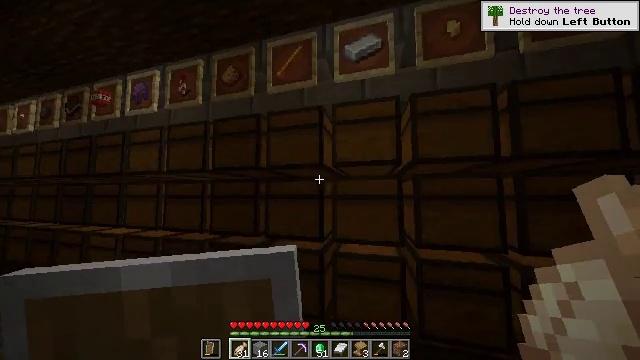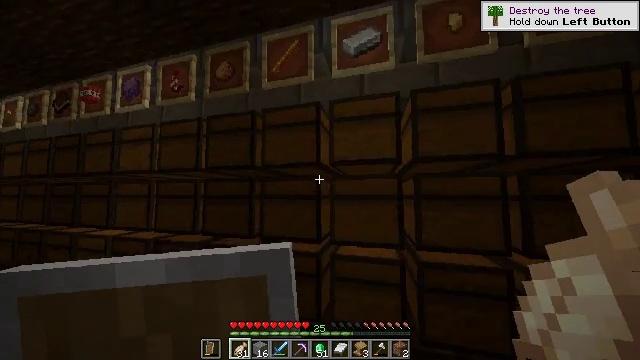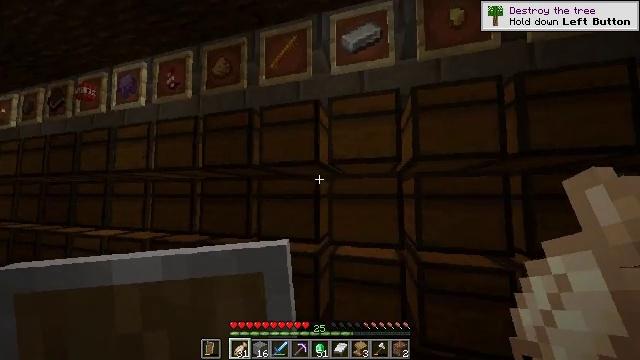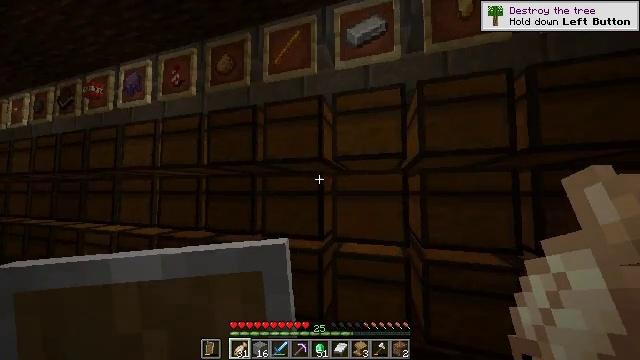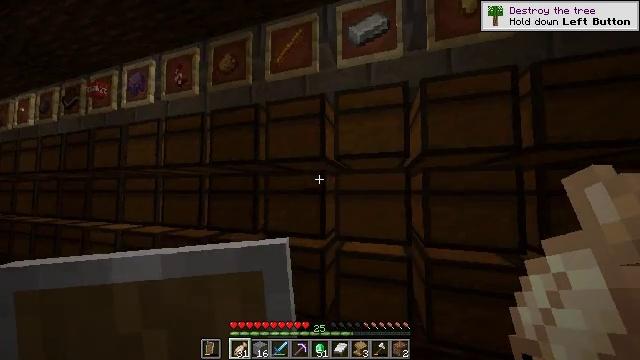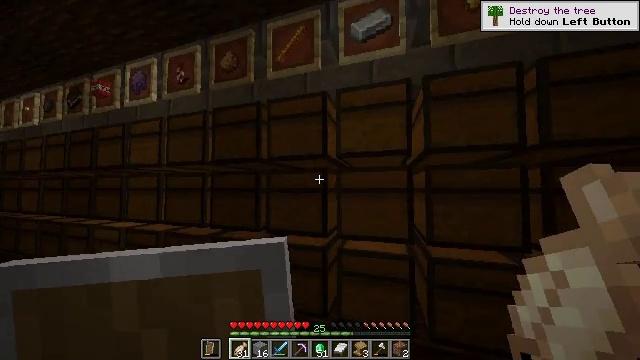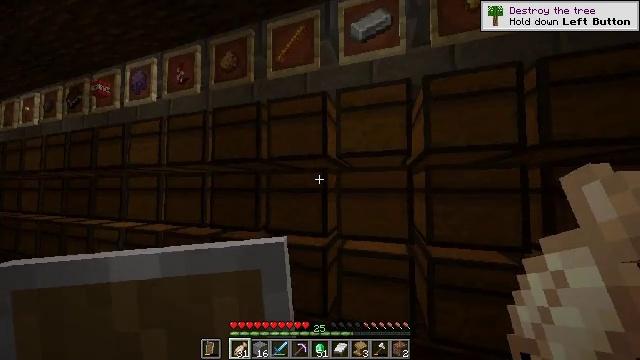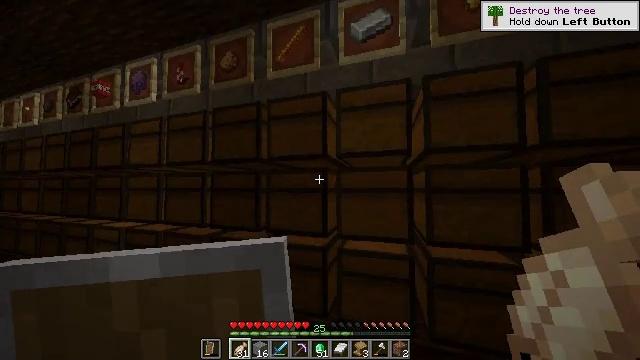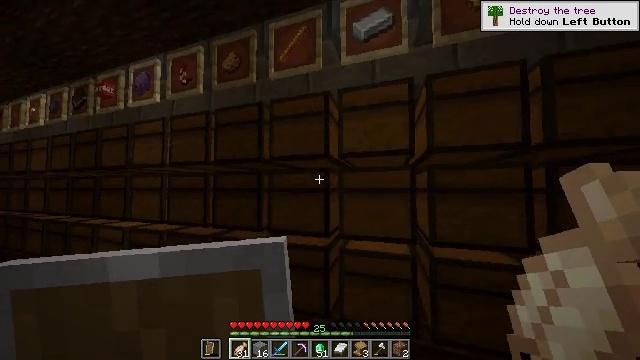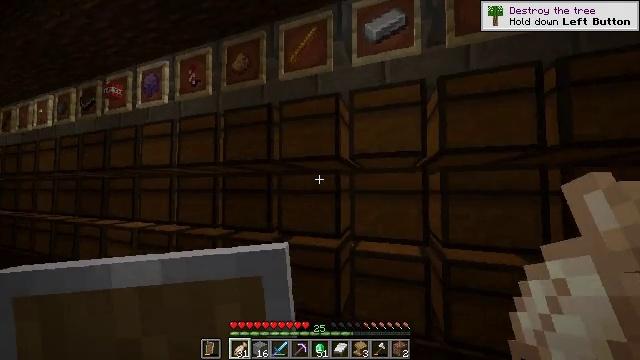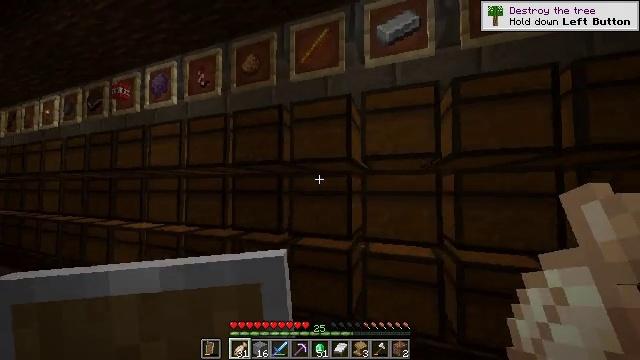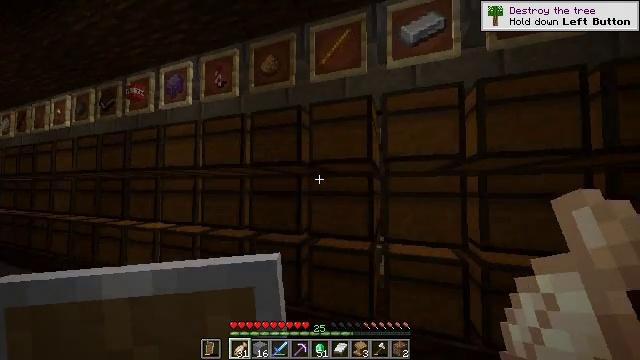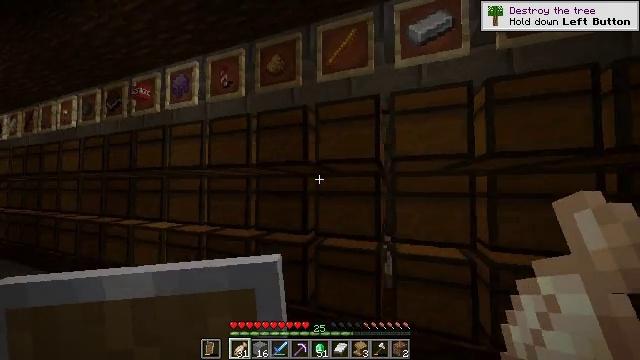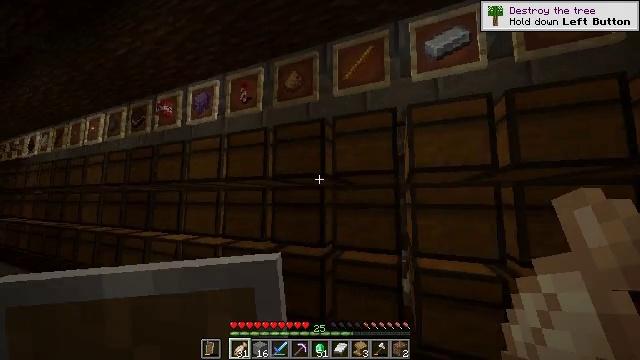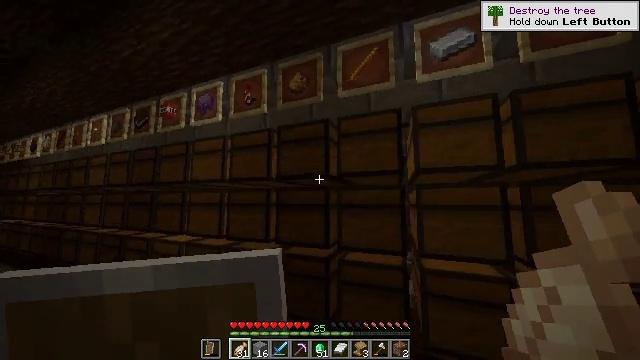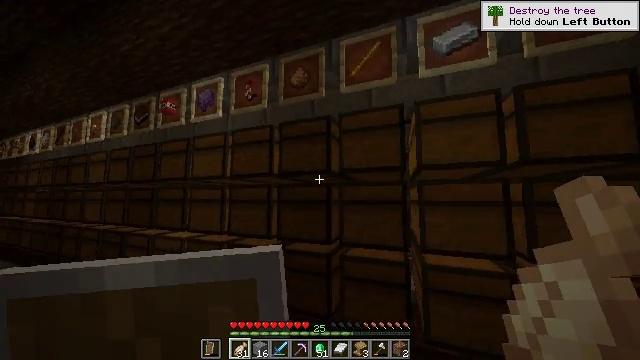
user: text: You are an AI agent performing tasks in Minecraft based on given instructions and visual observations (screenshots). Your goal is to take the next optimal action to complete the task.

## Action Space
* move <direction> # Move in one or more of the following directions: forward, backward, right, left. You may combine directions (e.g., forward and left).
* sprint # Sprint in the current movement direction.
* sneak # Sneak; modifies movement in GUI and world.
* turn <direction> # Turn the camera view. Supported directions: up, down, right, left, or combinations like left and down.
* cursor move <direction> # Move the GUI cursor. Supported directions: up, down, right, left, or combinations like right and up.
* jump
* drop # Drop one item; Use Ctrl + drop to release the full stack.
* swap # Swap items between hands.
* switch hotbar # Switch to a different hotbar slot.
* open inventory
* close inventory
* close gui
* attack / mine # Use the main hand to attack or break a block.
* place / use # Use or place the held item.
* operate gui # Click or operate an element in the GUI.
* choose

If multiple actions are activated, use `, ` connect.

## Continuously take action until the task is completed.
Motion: motion action
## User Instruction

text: Use the crafting table to craft a brewing stand.
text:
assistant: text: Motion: no_op
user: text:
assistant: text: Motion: no_op
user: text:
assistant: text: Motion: turn left
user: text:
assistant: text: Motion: no_op
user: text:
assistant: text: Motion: no_op
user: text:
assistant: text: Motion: no_op
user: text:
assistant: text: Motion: no_op
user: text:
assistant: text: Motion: no_op
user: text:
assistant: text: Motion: move left
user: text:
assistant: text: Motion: move left
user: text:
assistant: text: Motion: move left
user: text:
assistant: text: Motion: no_op
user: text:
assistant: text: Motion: turn left and up
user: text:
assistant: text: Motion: no_op
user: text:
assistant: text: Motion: no_op
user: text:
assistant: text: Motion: turn left and down
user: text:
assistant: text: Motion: no_op
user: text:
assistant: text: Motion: turn right
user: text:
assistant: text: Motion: turn right
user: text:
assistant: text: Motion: turn right and up
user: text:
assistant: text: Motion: turn right
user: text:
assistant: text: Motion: turn right and down
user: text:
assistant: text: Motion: no_op
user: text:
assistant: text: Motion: turn right
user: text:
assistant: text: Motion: turn right
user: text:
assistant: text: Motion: no_op
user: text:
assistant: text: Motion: no_op
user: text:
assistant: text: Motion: no_op
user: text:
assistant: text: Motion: no_op
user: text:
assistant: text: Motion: turn right